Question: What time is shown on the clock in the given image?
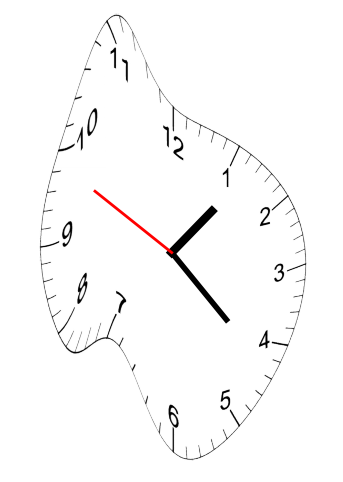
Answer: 01:21:49